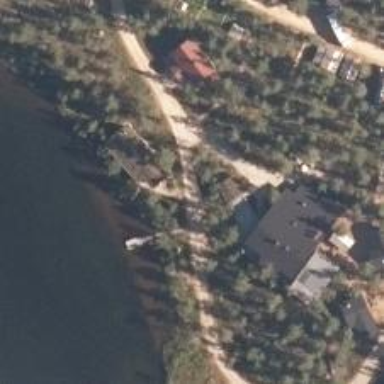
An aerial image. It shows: Driveway classified as service road. It is designated for nordic skiing.